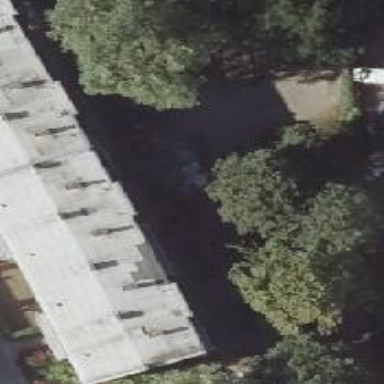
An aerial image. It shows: Flat-roofed apartment building.